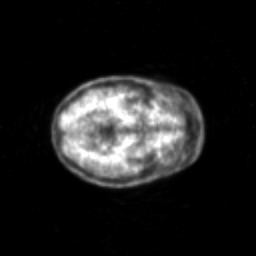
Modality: PET
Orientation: axial
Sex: female
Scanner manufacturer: siemens